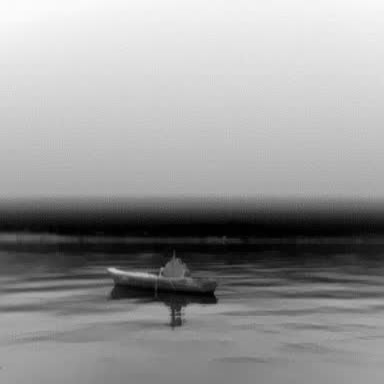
There is a warship in the infrared image.